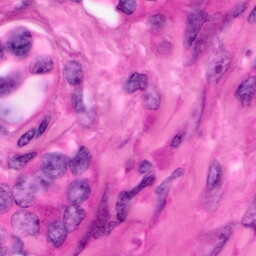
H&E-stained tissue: Pancreatic